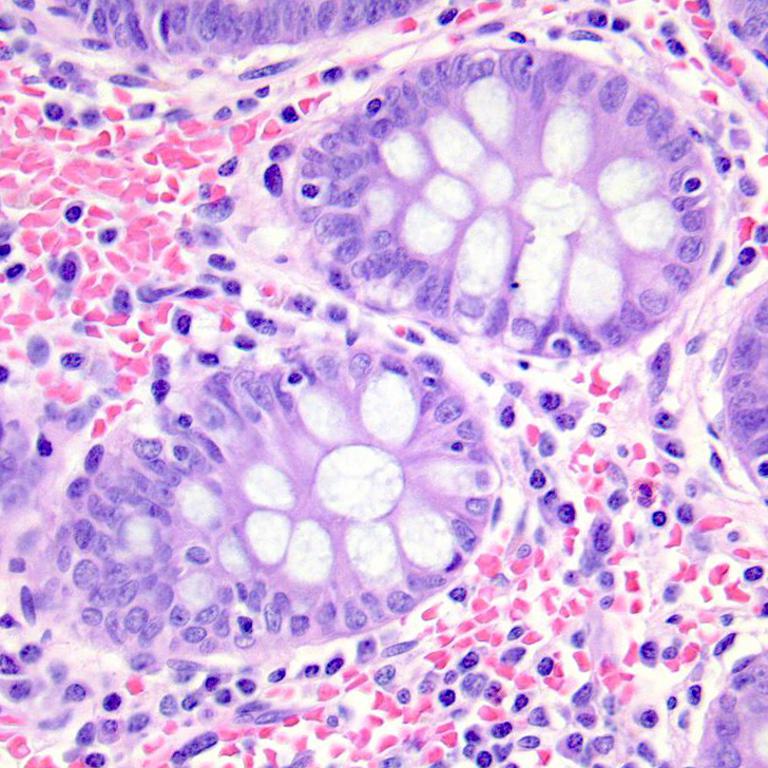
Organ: colon
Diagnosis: benign